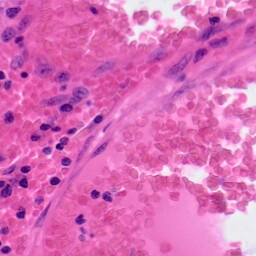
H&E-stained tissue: Colon